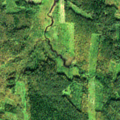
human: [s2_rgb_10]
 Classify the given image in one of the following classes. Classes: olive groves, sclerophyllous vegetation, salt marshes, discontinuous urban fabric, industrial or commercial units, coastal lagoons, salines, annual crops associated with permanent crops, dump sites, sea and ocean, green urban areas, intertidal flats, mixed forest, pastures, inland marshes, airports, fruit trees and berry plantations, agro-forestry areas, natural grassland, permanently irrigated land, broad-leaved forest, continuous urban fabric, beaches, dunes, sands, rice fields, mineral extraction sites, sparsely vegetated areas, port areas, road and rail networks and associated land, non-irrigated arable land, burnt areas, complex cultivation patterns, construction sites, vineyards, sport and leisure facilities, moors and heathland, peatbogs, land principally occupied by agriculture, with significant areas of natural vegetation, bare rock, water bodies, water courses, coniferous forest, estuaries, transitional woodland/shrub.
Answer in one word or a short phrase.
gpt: coniferous forest, mixed forest, transitional woodland/shrub